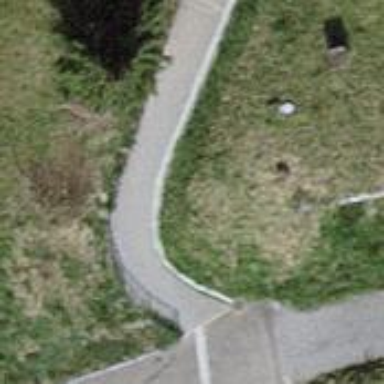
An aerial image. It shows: Path surfaced with fine gravel.